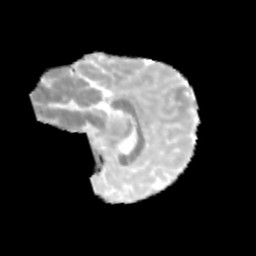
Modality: MD
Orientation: sagittal
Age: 9
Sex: female
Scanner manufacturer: siemens
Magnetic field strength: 3 T
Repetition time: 3.8 s
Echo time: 0.07 s